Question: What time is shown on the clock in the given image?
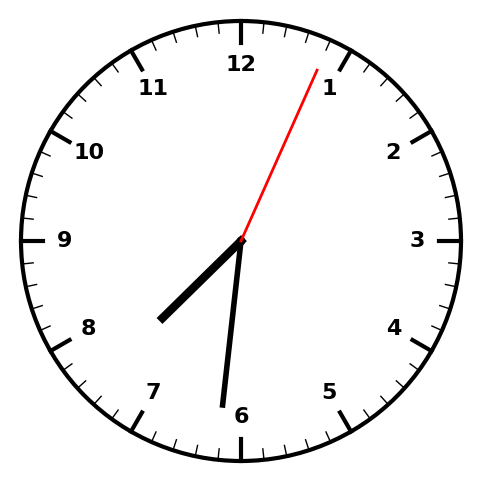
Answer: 07:31:04